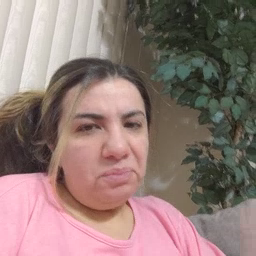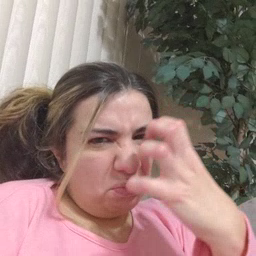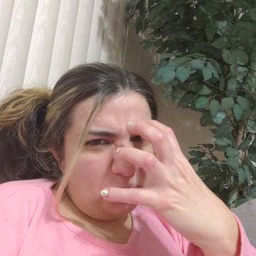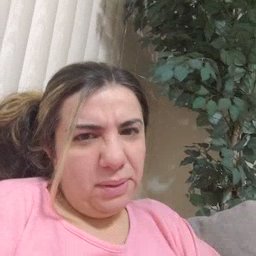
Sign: mad